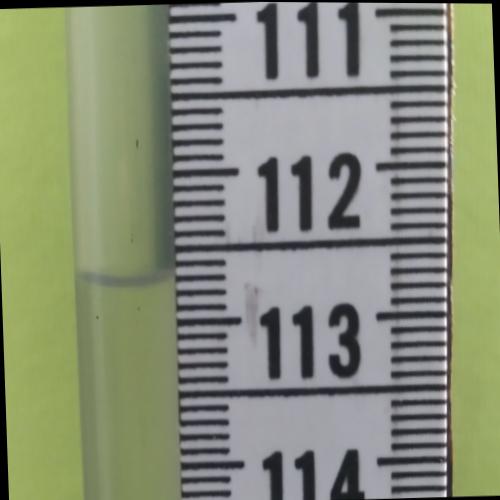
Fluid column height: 112.7 cm